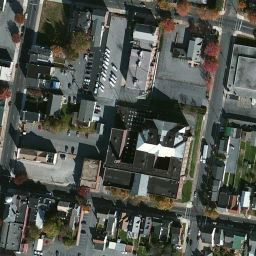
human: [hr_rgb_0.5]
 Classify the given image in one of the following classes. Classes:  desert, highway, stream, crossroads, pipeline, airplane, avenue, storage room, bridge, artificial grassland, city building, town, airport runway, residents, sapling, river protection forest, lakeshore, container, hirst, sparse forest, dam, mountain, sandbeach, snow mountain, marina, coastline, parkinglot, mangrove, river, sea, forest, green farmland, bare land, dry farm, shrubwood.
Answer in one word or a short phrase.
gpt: town